Brain MRI, t1w sequence, axial 2D slice.
Patient: age 38, sex F, weight 78 kg, height 1.78 m
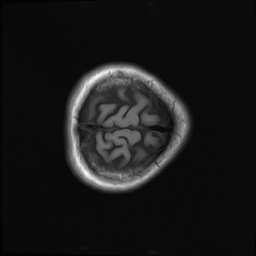